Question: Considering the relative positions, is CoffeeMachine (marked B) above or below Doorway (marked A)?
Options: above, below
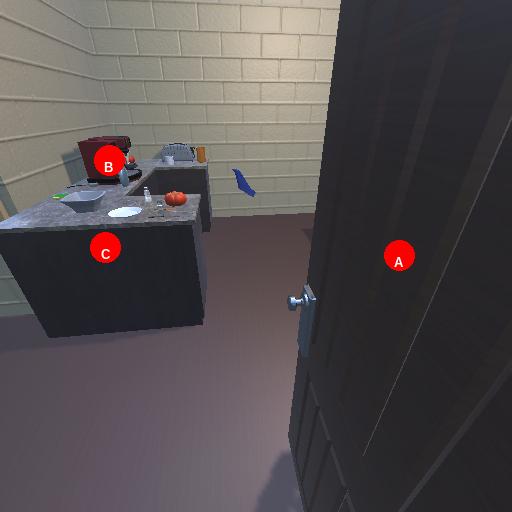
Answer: above